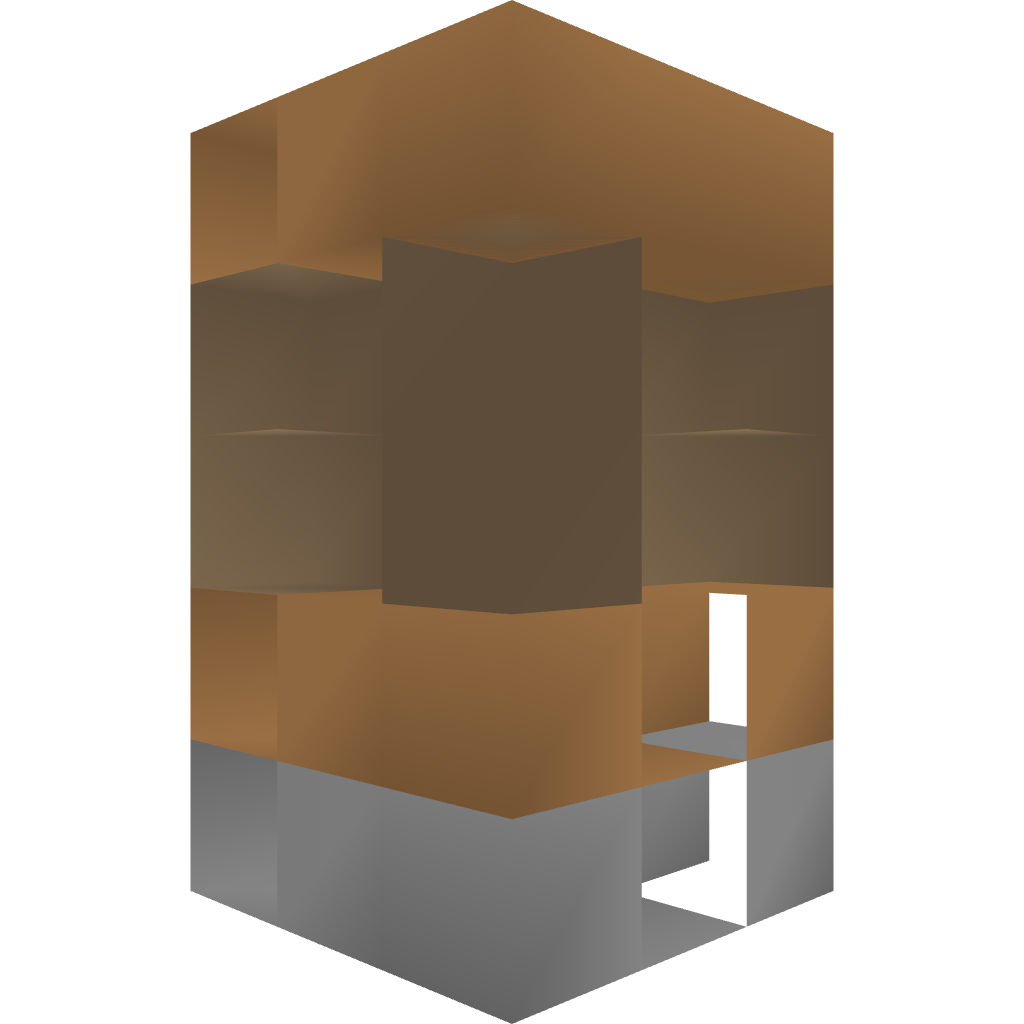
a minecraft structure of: Herobrine's Well